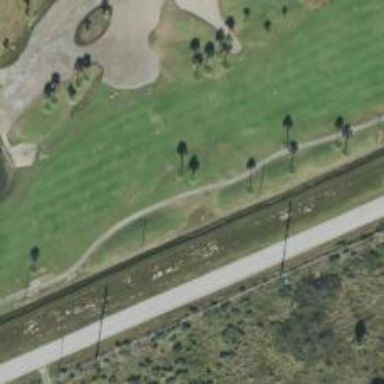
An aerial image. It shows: Pathway for golfing.